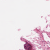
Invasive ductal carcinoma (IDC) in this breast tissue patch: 0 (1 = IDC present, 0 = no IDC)